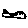
Label: fish